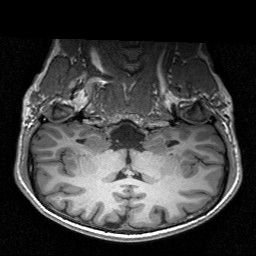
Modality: T1w
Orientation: sagittal
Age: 23
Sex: male
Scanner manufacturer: siemens
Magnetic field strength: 3 T
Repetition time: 1.9 s
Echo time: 0.00226 s